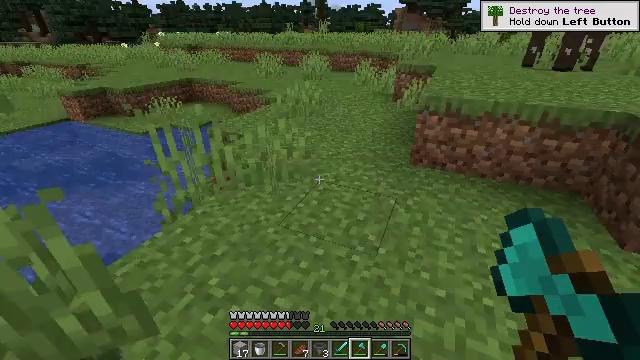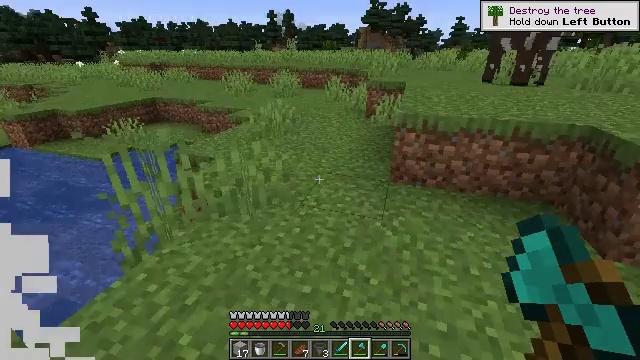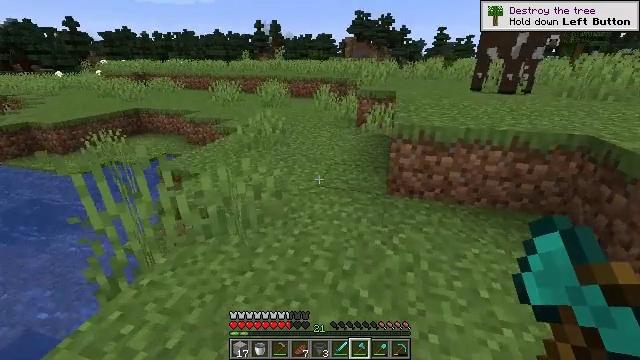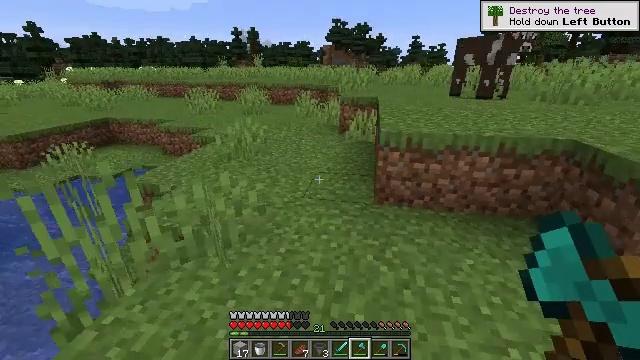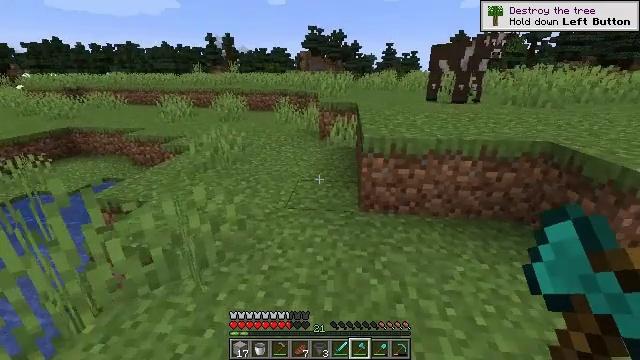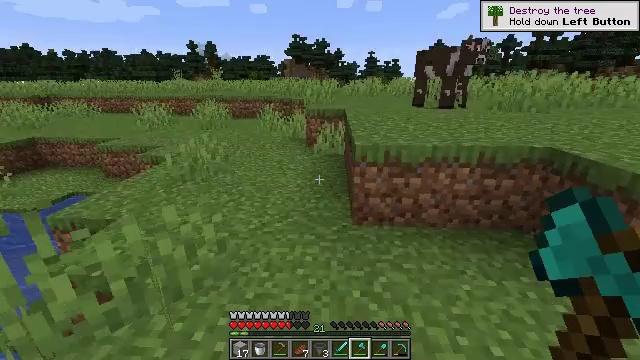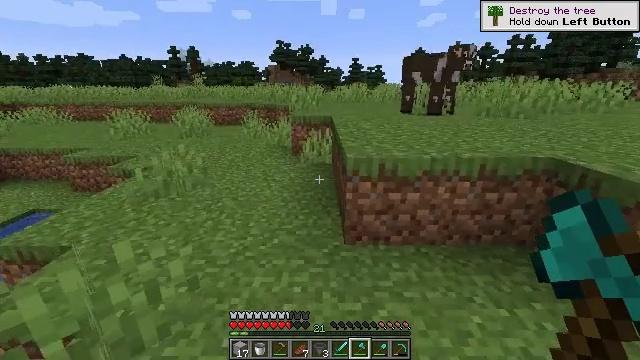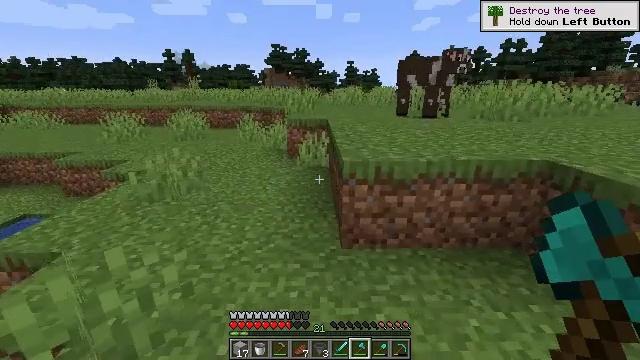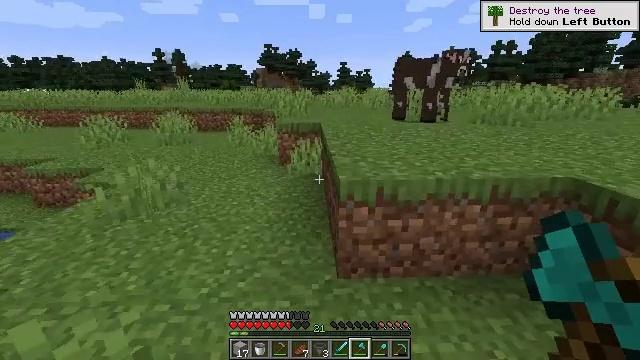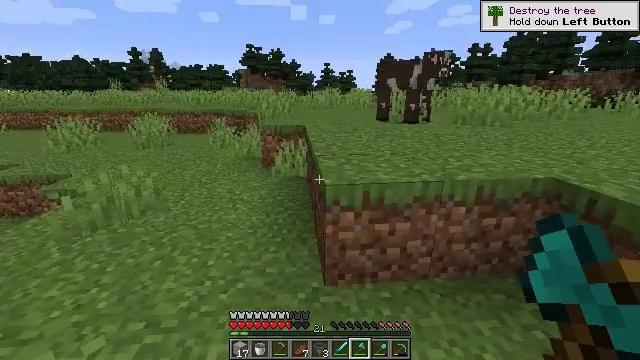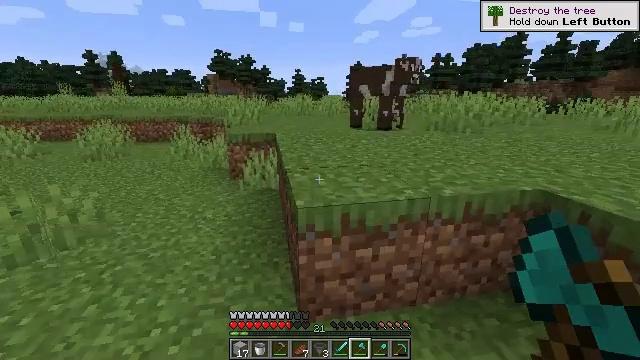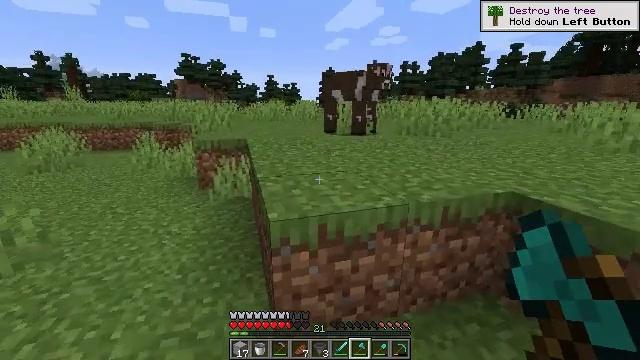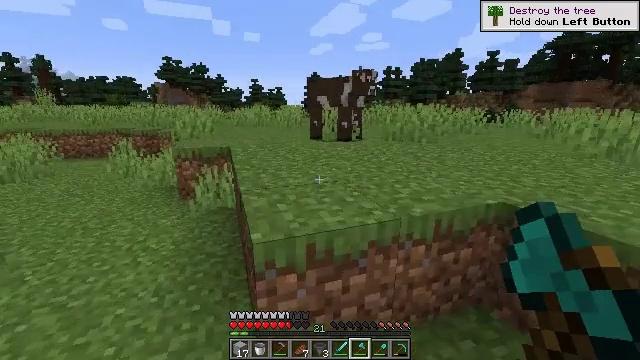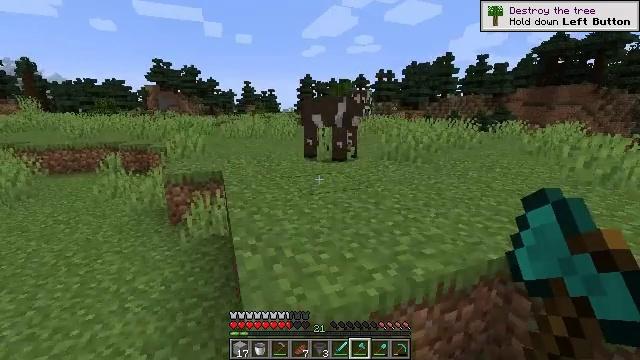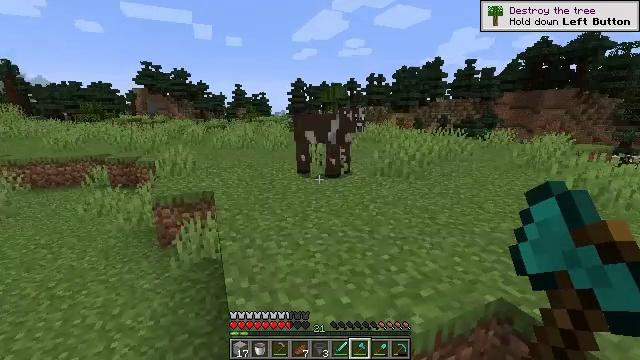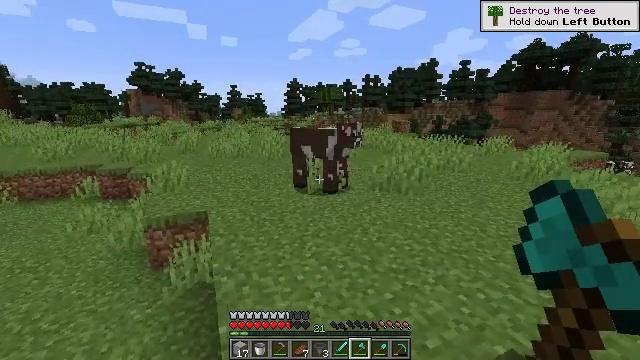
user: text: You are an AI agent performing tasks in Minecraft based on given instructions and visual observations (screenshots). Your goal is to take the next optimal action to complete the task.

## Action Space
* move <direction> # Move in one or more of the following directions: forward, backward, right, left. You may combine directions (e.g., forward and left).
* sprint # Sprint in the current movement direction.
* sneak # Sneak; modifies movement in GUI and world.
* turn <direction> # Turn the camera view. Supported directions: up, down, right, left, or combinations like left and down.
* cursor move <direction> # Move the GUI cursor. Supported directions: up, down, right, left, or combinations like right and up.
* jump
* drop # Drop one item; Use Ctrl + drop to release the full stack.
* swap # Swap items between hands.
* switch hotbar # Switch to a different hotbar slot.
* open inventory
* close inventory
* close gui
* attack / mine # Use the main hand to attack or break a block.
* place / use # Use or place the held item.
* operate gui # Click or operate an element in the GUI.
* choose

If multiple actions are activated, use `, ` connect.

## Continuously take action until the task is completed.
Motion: motion action
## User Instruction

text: Combat the cow.
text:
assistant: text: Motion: move forward, turn right and up
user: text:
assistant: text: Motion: move forward, turn right and up
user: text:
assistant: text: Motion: move forward, turn right and up
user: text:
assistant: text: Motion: move forward, turn right and up
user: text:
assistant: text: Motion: move forward, turn right and up
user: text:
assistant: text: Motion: move forward, turn right and up
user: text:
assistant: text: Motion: move forward
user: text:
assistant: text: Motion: move forward, turn right
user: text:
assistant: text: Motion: move forward, turn right
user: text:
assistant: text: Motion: move forward, turn right and up
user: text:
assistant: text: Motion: move forward, turn right and up
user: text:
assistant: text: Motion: move forward, turn right, jump
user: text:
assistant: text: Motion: move forward, turn right, jump
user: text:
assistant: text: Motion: move forward, turn right, jump
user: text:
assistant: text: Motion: move forward, jump
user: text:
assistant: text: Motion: move forward, turn right, jump
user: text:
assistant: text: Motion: move forward, turn right, jump
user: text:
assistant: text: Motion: move forward, jump
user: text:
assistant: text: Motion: move forward, jump
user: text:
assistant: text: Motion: move forward, jump
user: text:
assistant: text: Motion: move forward, jump
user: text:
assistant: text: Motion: move forward, jump
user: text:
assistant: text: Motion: move forward, jump
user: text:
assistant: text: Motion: move forward, jump
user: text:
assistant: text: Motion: move forward, jump
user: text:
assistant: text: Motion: move forward, jump
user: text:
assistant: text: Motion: move forward, jump
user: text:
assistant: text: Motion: move forward, turn left and down, jump
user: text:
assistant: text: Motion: move forward, turn left and down, jump
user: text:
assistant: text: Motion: move forward, turn down, jump